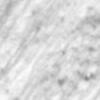
Label: no_change